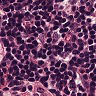
Metastatic tissue present: no